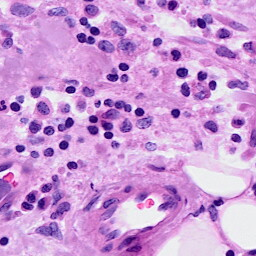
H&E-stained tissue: Breast